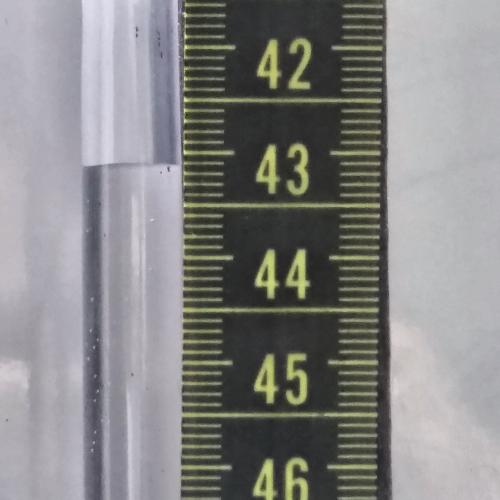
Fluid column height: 43.1 cm